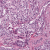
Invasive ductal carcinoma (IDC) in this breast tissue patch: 1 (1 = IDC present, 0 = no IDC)